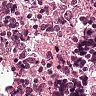
Metastatic tissue present: no